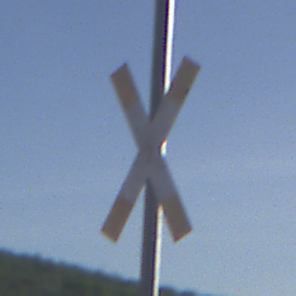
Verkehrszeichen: Andreaskreuz
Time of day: MorningAfternoon
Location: Outdoor (RoadRail)
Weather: PartlyCloudy
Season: NotSpecified
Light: Natural